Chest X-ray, PA view. Patient: 61 years old, sex M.
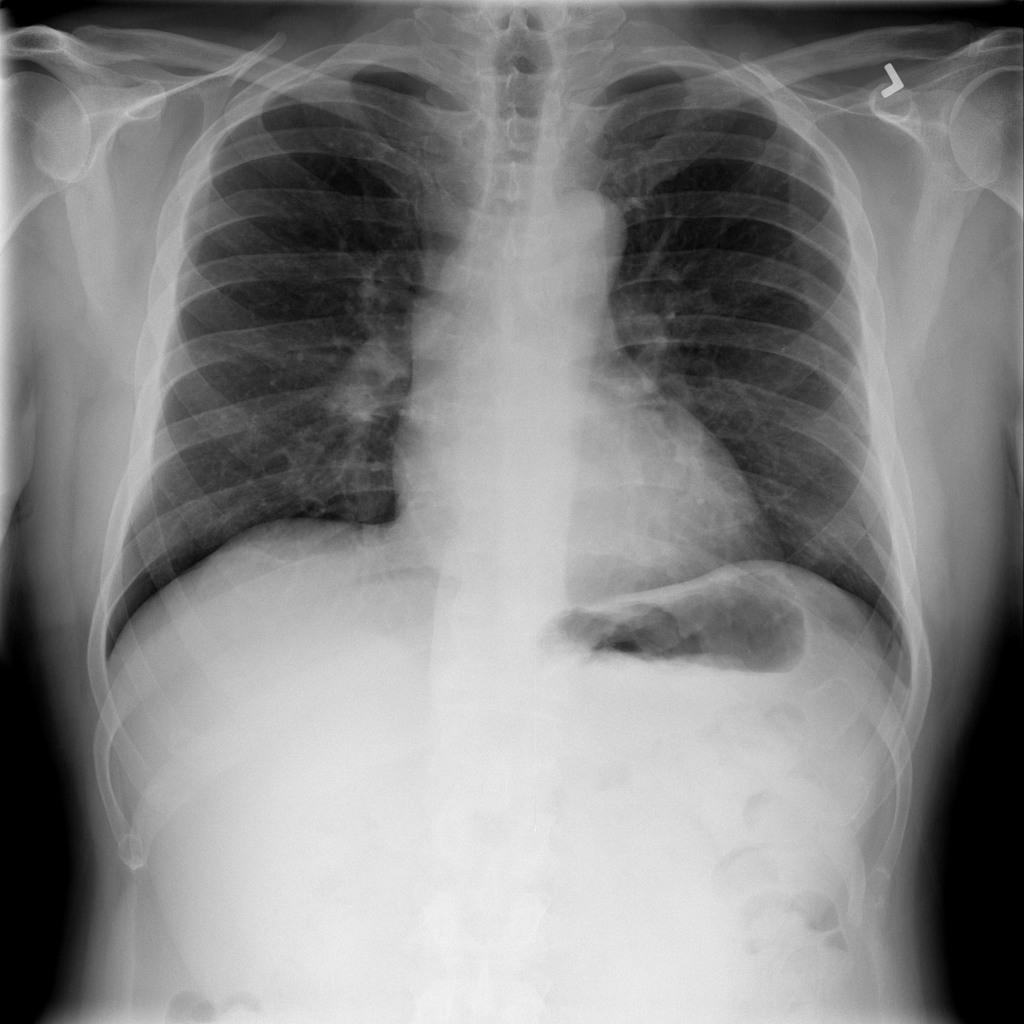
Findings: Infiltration